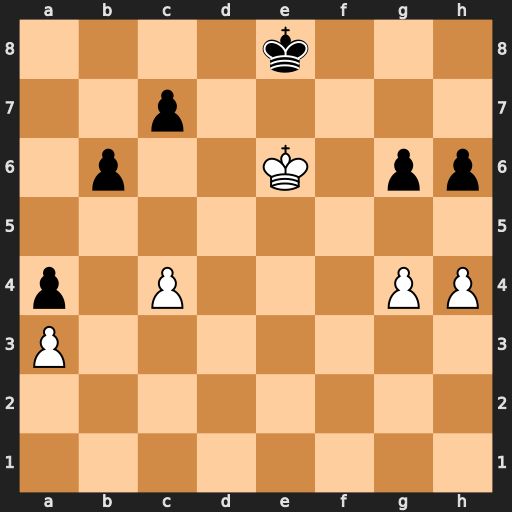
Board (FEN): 4k3/2p5/1p2K1pp/8/p1P3PP/P7/8/8
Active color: w
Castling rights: -
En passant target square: -
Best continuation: g5 hxg5 hxg5 c5 Kd6 Kd8 Kc6